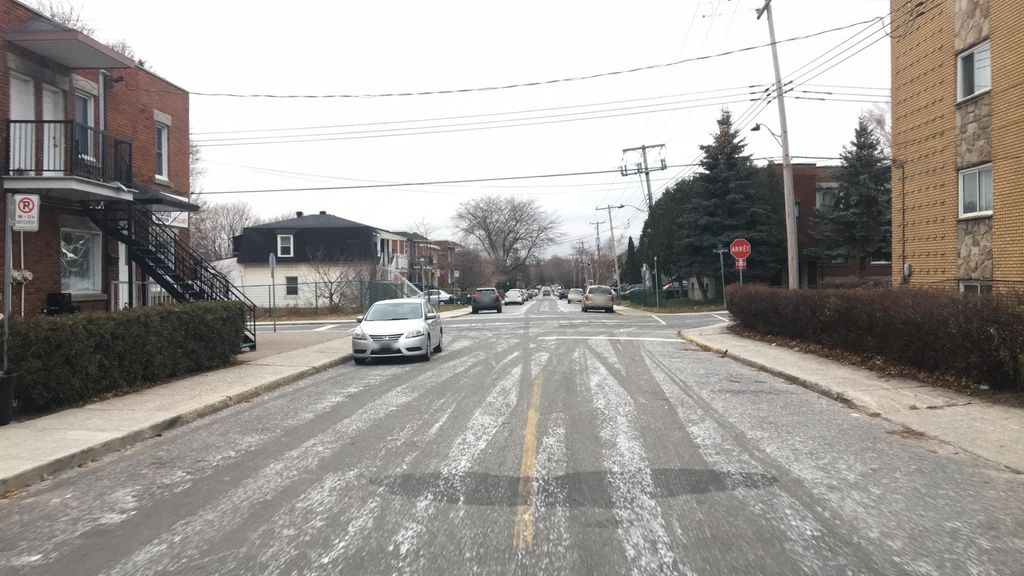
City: montreal